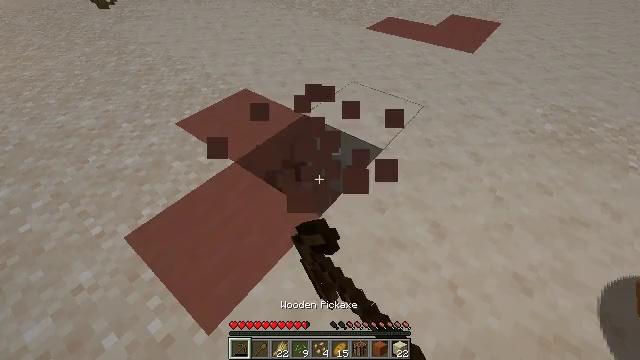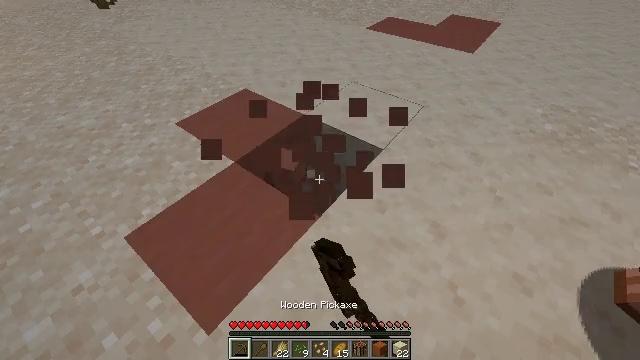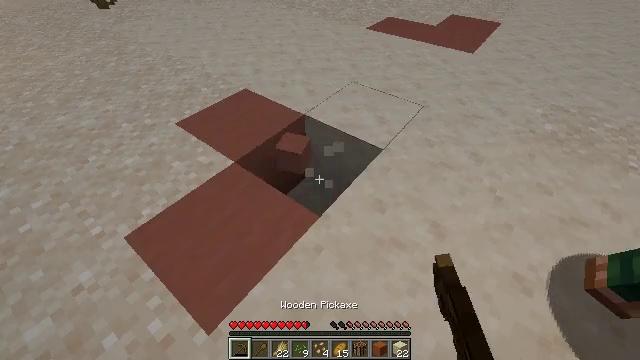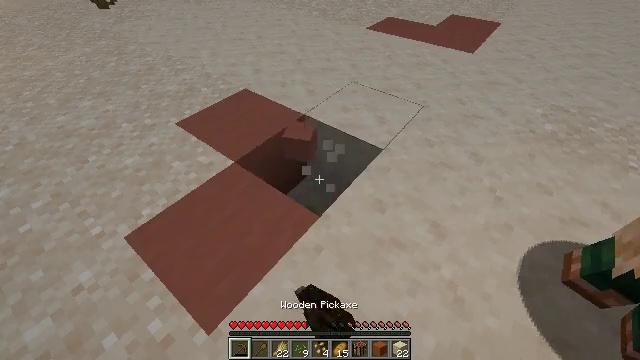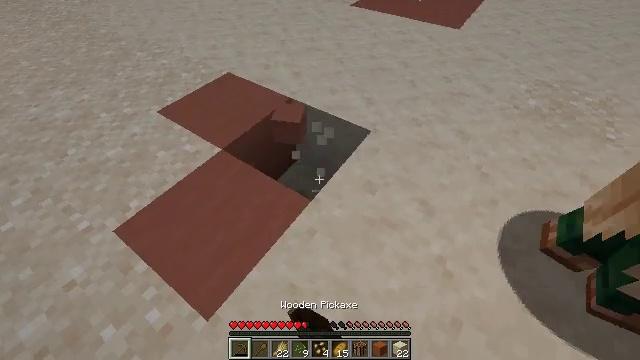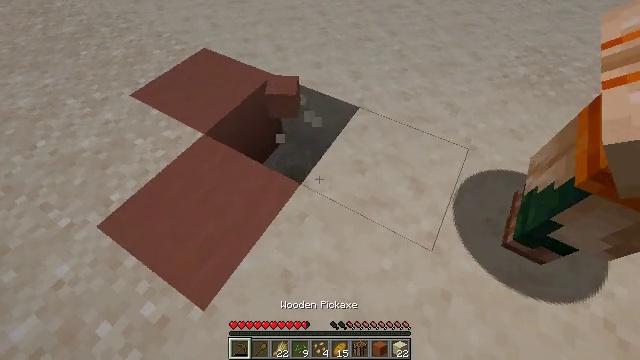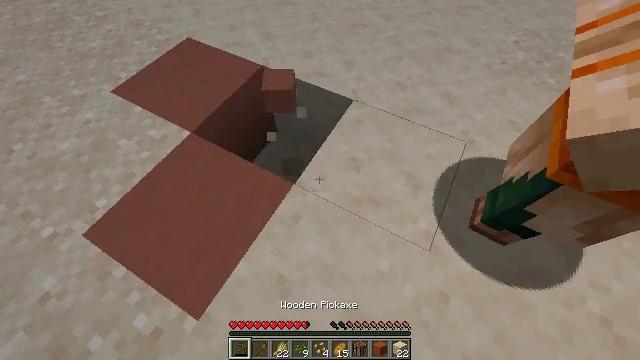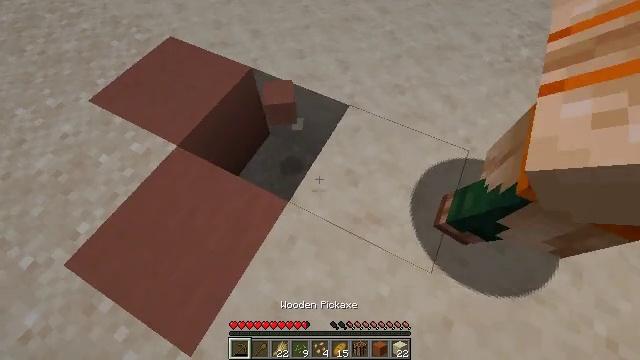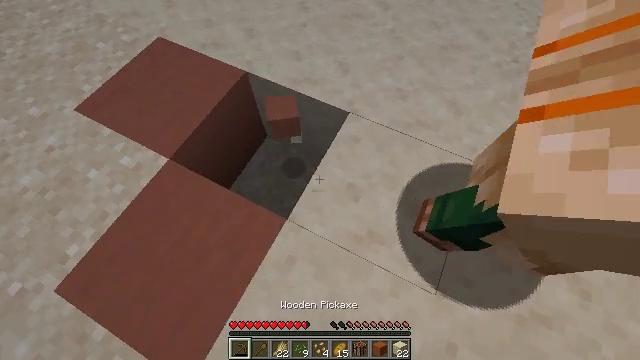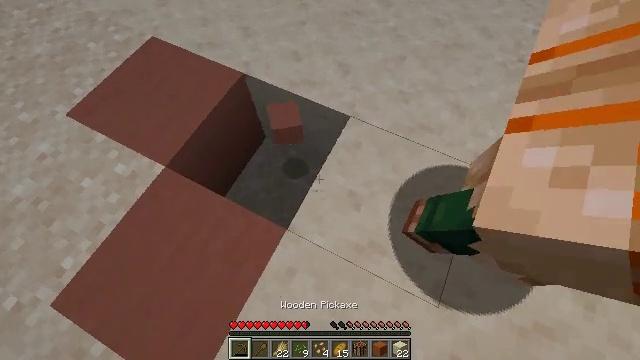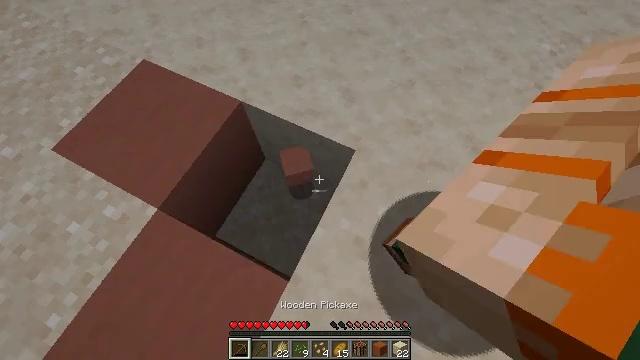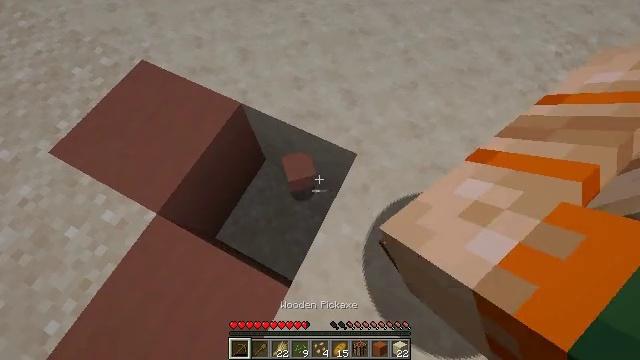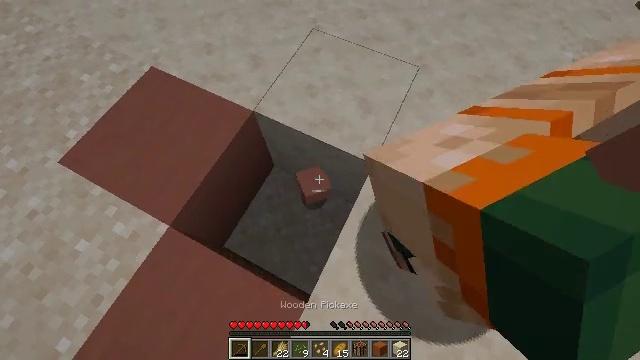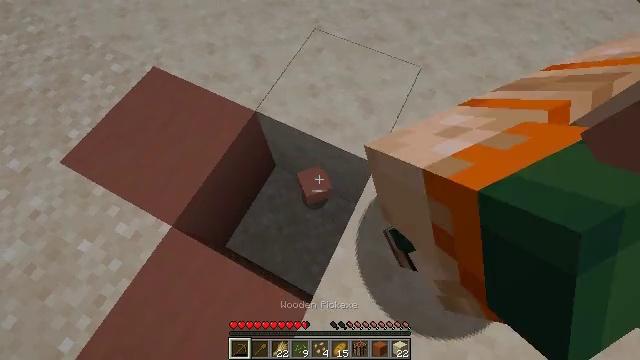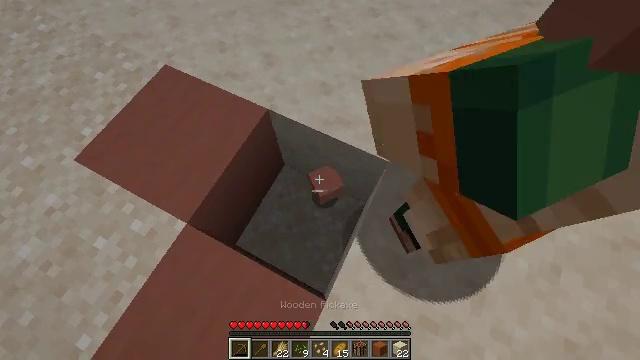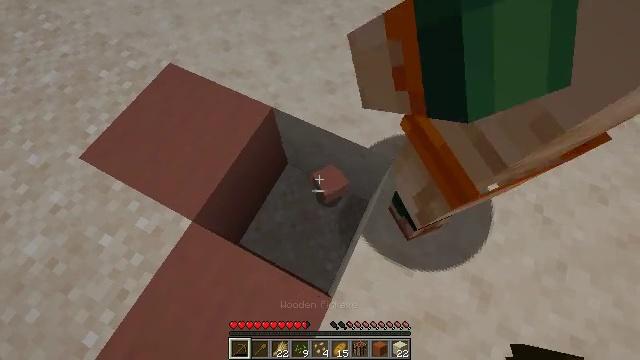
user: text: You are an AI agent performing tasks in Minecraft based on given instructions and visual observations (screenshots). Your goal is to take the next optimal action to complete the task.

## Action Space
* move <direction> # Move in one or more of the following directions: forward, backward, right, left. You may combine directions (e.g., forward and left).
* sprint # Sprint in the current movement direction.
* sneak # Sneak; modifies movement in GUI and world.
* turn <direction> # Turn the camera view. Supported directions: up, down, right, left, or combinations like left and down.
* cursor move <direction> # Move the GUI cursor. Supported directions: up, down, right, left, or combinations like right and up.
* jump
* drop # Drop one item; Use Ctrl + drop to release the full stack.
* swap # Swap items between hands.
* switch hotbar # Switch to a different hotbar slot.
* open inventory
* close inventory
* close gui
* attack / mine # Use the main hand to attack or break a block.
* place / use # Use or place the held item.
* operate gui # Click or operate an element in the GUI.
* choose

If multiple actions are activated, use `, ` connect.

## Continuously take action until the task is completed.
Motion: motion action
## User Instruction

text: Dig up some cut sandstone blocks.
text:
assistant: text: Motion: attack / mine
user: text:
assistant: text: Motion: attack / mine
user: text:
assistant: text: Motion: attack / mine
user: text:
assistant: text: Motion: turn right and down
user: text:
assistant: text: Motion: move forward, turn right and down
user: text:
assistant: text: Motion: move forward, turn right and down
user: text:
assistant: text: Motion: move forward, turn right and down
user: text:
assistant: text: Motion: move forward, turn down
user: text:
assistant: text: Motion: move forward, turn down
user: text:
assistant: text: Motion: move forward
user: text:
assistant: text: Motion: no_op
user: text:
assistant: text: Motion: no_op
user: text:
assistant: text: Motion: no_op
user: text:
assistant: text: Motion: no_op
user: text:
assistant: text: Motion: no_op
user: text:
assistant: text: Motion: no_op
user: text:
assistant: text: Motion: no_op
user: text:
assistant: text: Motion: no_op
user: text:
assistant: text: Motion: no_op
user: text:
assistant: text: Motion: no_op
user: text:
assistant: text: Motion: no_op
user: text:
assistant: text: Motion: no_op
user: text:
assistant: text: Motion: turn up
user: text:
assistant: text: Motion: turn up
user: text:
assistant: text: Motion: turn up
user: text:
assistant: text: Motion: no_op
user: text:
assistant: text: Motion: no_op
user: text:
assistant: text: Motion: no_op
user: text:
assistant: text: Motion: turn up
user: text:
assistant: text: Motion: turn left and up